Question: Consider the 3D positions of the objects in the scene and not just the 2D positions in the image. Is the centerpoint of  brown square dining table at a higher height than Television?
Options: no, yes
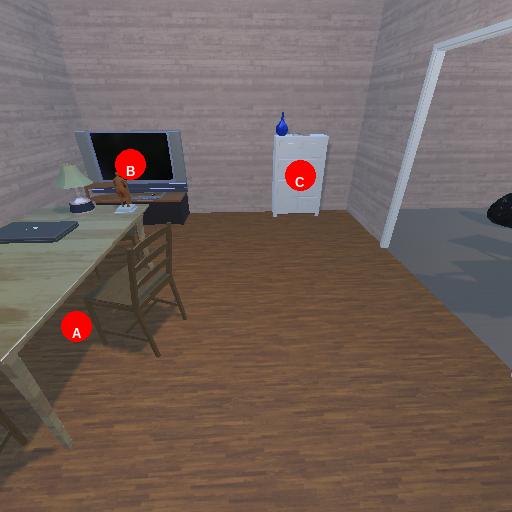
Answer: no